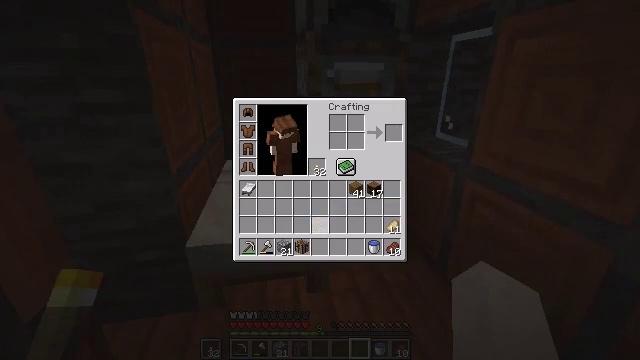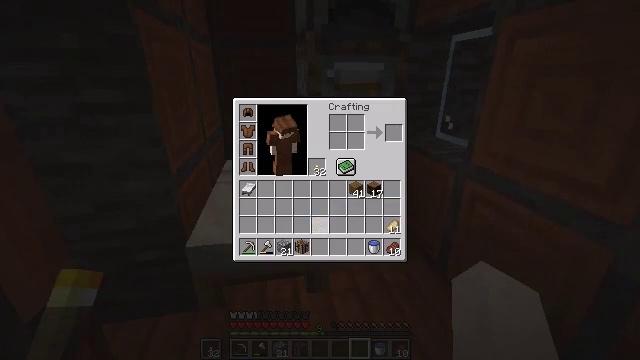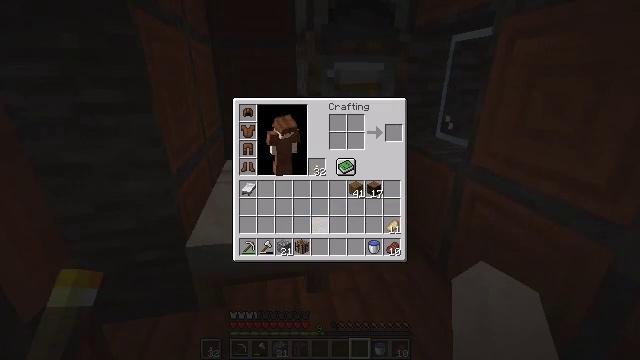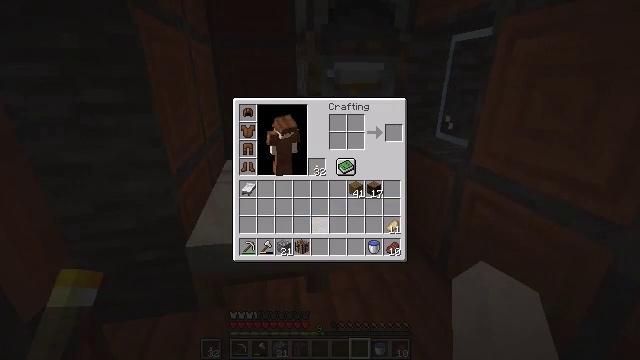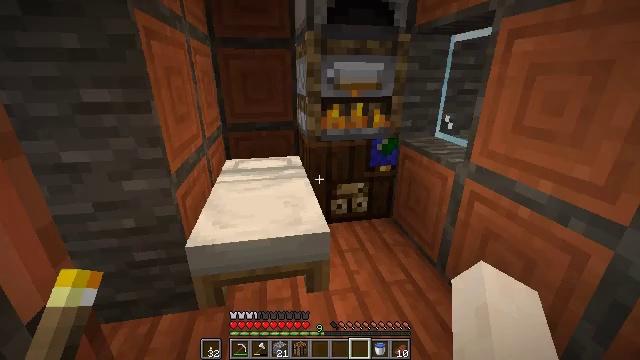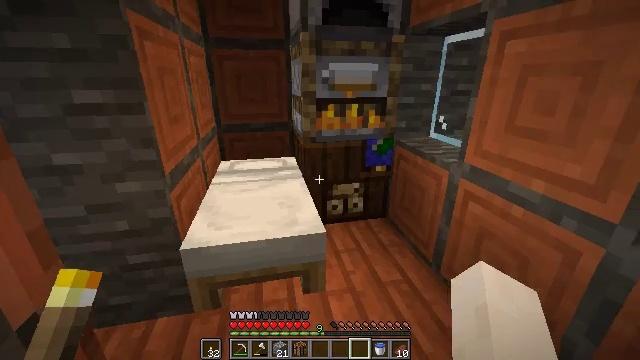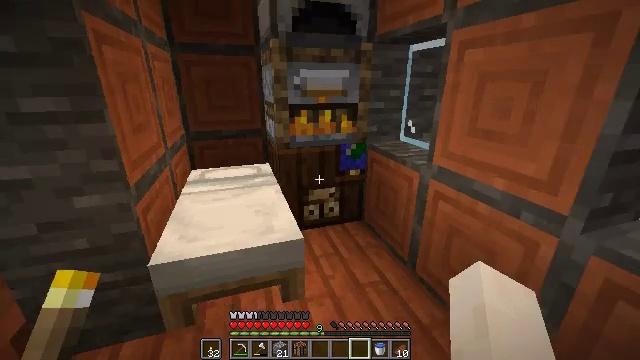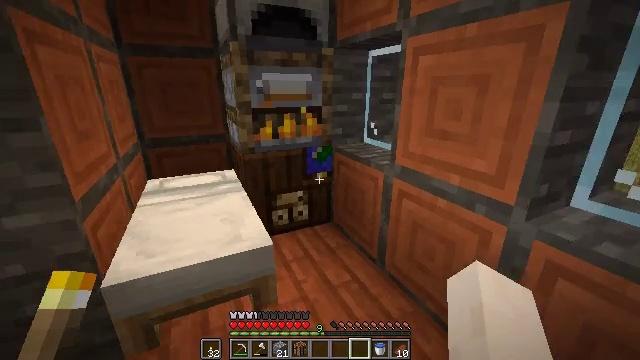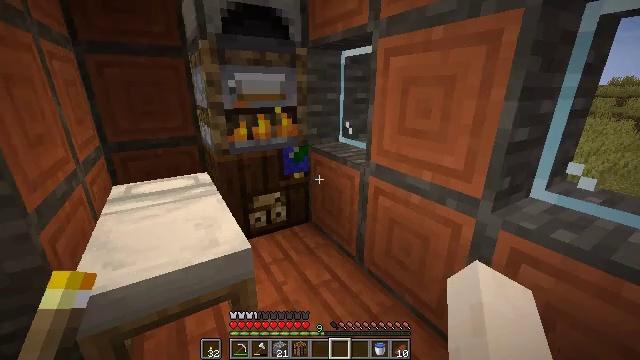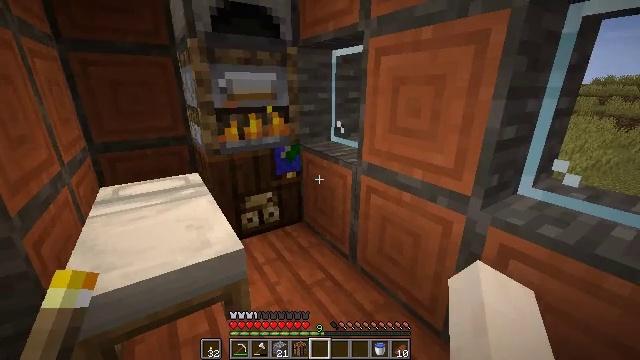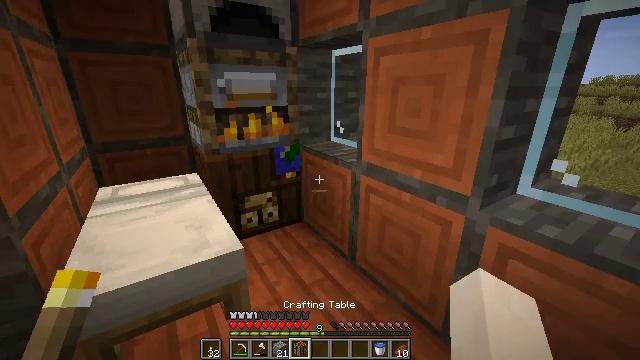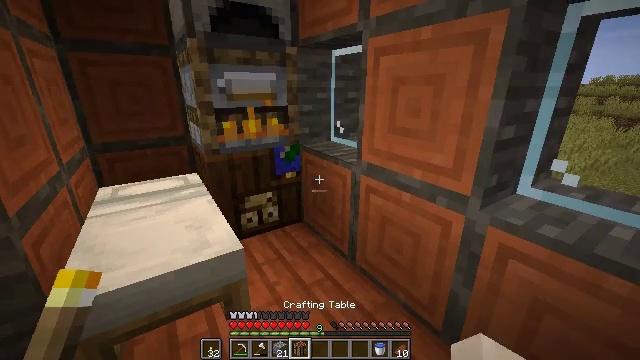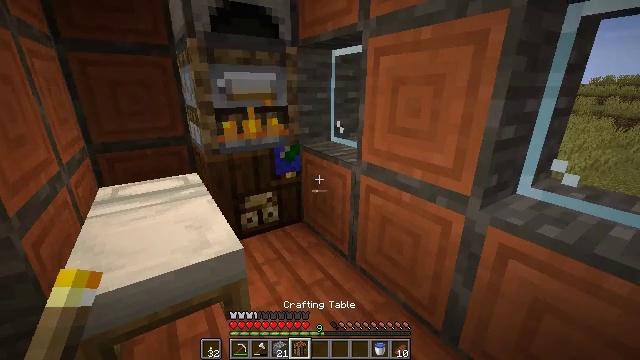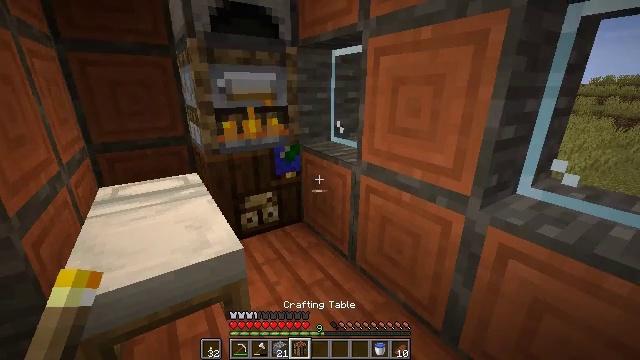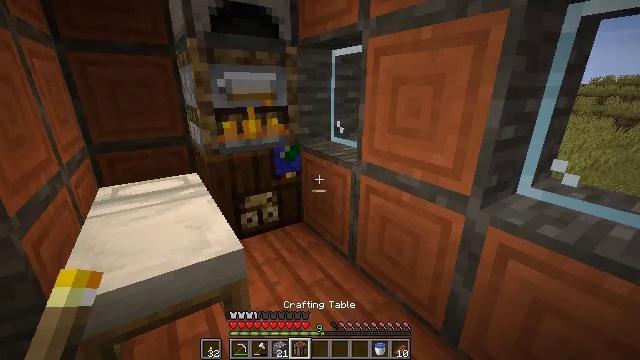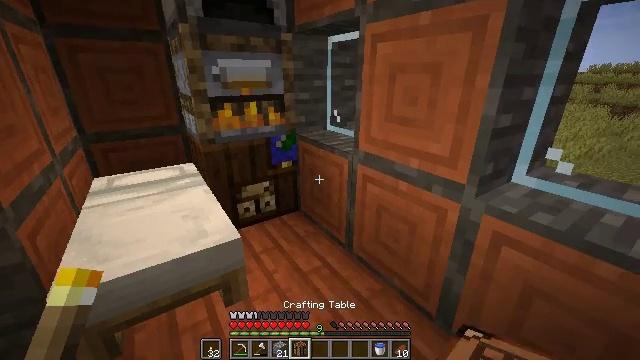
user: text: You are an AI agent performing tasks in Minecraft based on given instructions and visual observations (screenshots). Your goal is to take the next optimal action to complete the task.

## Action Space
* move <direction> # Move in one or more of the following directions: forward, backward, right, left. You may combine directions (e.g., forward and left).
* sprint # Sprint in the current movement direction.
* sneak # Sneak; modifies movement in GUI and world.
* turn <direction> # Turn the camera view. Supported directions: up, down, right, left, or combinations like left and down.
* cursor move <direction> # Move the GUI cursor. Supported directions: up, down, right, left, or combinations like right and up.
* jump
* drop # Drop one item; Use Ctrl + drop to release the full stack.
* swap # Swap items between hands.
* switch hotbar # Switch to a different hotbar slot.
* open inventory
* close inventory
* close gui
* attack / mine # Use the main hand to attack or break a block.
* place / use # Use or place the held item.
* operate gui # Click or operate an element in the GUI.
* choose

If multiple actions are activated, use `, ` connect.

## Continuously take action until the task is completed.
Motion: motion action
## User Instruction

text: Attack the acacia slab with your tool.
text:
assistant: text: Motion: no_op
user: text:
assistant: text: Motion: no_op
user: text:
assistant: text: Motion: no_op
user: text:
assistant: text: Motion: no_op
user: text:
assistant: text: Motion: turn right
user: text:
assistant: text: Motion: turn right and up
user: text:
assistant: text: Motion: turn right
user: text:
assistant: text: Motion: turn right
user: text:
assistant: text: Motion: turn right
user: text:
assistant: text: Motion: no_op
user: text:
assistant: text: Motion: no_op
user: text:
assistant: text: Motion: no_op
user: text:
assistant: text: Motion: no_op
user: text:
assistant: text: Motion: no_op
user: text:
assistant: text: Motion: turn down
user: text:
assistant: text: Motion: turn down
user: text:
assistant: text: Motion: turn down
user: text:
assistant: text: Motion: no_op
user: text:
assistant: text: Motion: turn left and down
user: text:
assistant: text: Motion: turn left and down
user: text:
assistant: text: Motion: no_op
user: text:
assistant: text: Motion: switch to hotbar 2
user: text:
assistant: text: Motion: switch to hotbar 2
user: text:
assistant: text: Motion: turn down, switch to hotbar 2
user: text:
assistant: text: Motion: turn left and down
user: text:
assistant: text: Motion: turn left and down
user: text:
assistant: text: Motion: turn down
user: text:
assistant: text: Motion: no_op
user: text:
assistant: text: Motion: no_op
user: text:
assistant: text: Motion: turn right